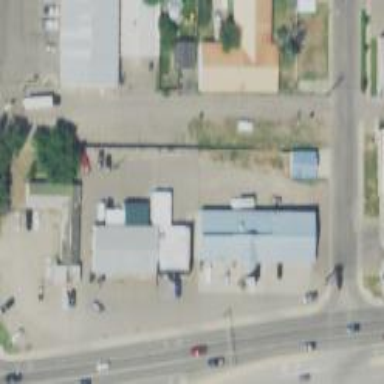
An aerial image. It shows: Car rental facility.